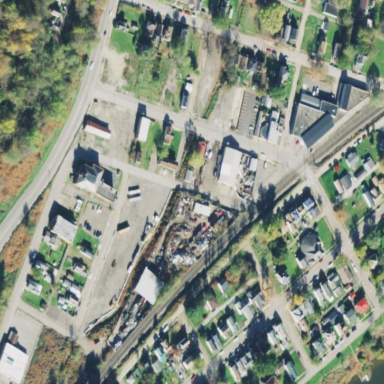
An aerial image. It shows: Industrial area designated as scrap yard.